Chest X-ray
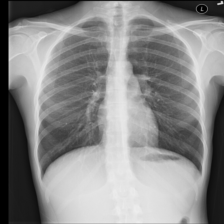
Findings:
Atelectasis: negative
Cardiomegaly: negative
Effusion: negative
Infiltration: negative
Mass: negative
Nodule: negative
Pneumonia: negative
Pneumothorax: negative
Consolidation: negative
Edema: negative
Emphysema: negative
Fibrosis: negative
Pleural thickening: negative
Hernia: negative